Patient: sex F, age 48
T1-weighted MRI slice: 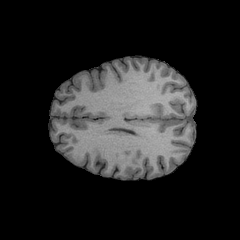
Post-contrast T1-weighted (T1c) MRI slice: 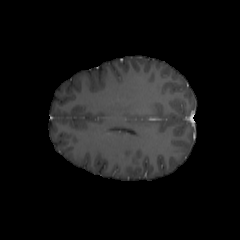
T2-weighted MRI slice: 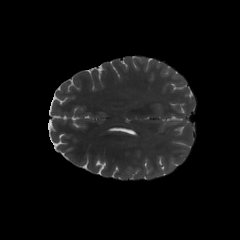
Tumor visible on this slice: no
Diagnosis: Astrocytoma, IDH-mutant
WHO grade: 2